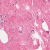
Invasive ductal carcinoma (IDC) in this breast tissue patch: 0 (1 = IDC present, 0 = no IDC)